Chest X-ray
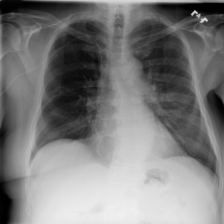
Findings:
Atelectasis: negative
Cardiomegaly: negative
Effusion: negative
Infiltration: negative
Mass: negative
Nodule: negative
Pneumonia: negative
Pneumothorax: negative
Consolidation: negative
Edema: negative
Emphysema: negative
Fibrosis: negative
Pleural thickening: negative
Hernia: negative